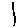
Label: line